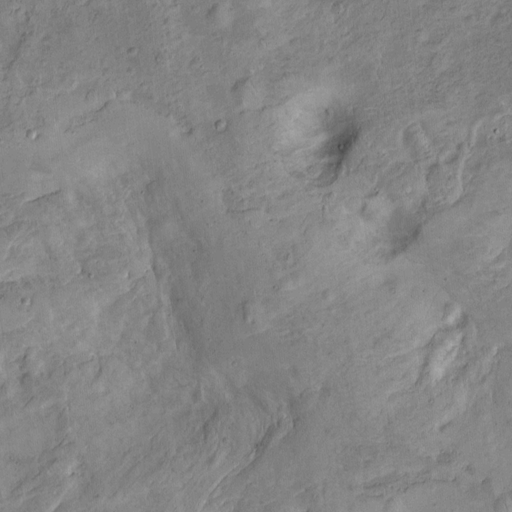
Classes present: Background, Cone